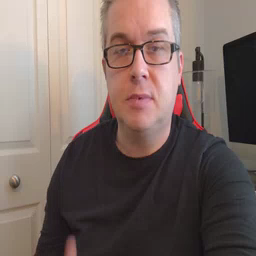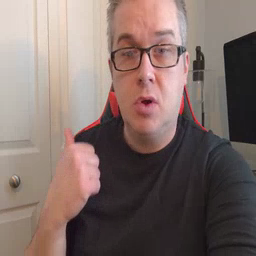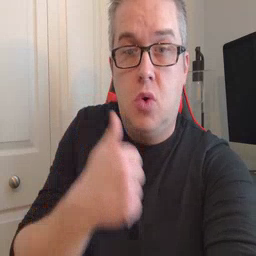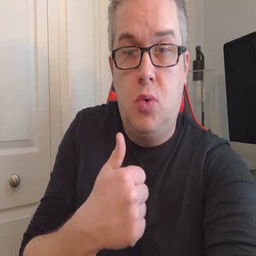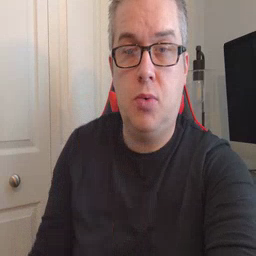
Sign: jacket